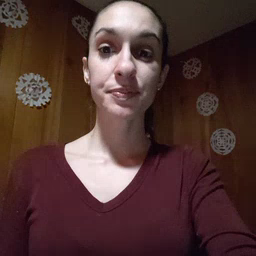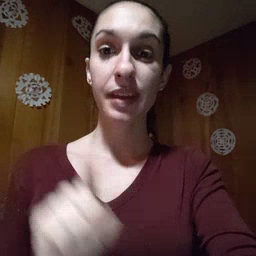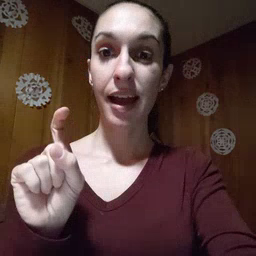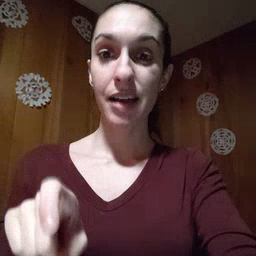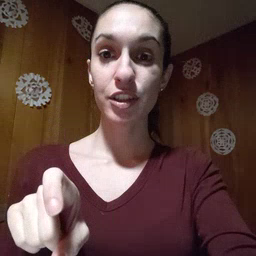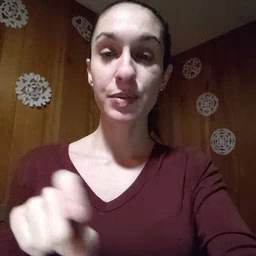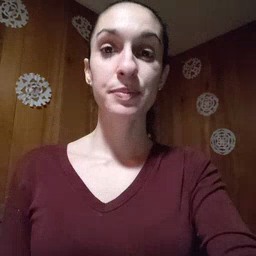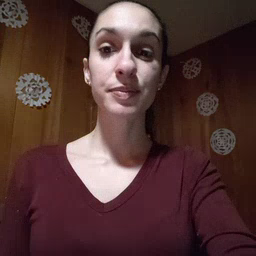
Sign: haveto